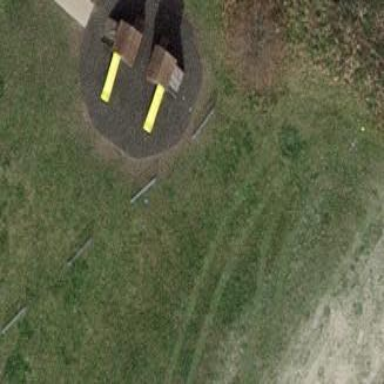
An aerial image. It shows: Playground with ship-themed playhouse.